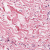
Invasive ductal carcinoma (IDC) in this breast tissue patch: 0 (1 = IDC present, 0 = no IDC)